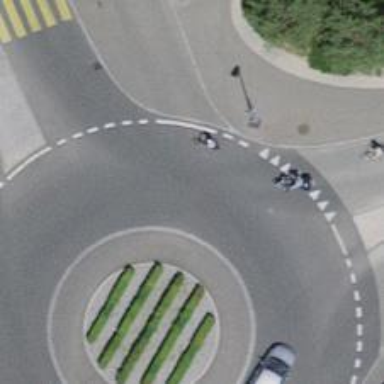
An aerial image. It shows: Tertiary road with asphalt surface leading to roundabout.